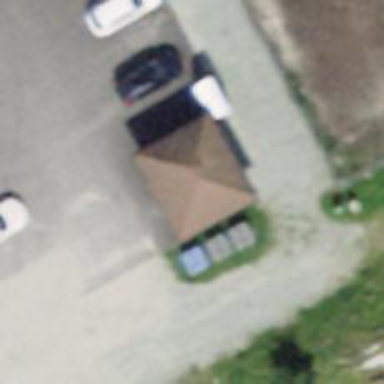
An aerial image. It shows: Toilets.